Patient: sex F, age 62
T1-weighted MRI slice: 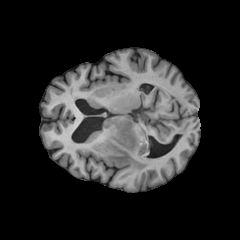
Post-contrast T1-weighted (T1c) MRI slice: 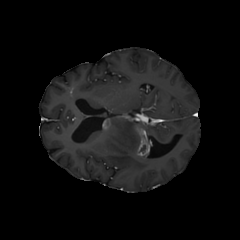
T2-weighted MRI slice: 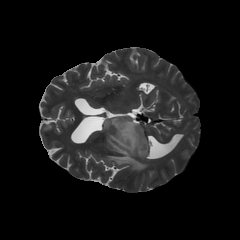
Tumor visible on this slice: yes
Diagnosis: Glioblastoma, IDH-wildtype
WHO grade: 4